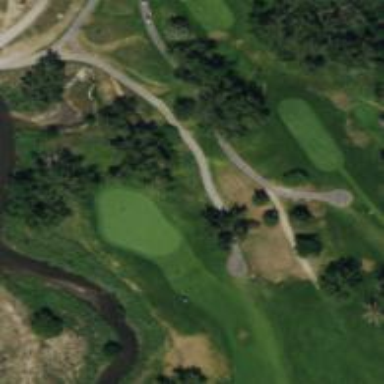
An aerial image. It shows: Well-maintained track used as golf cart path.